Field crop: maize
Growth stage: 2
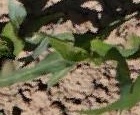
Species: maize